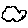
Label: cloud